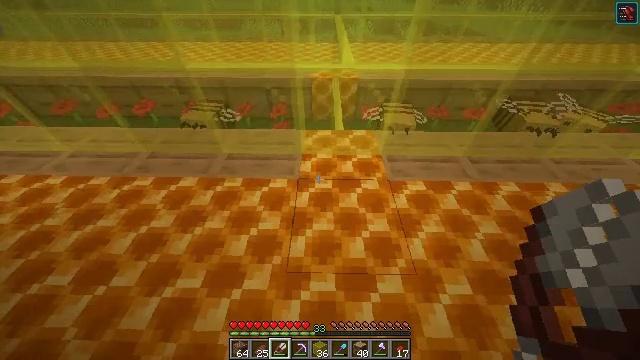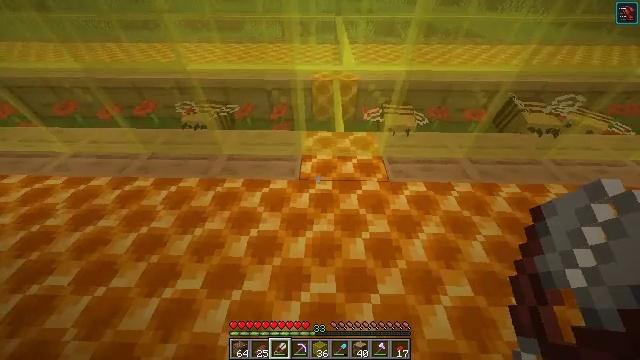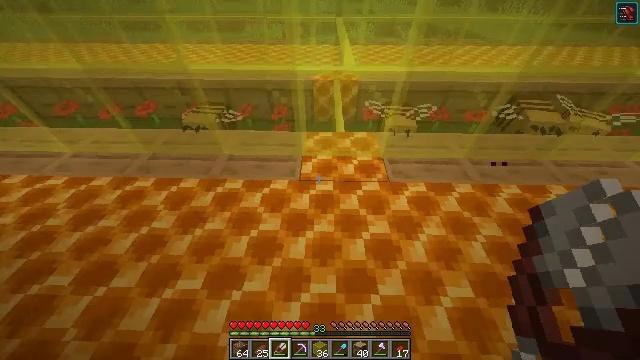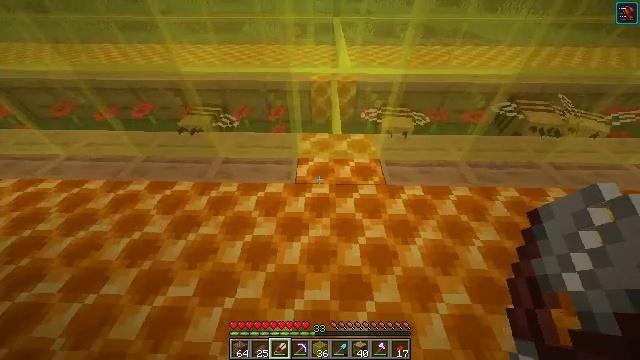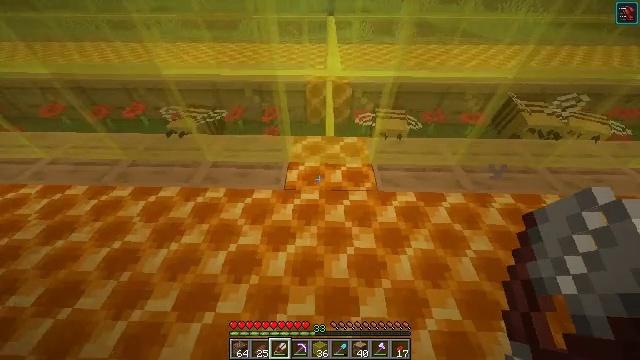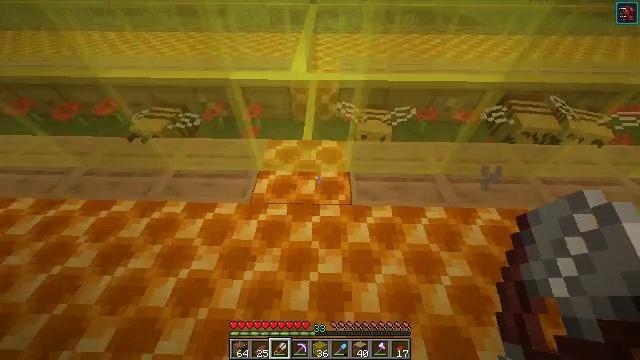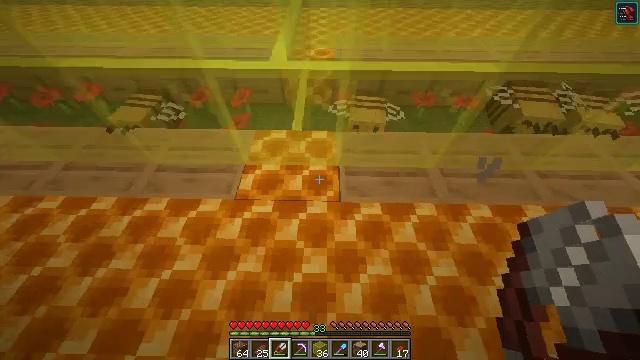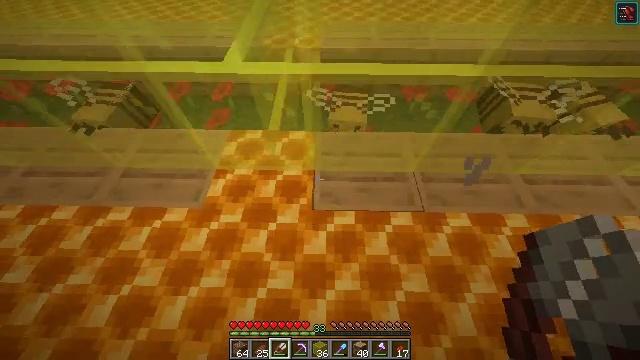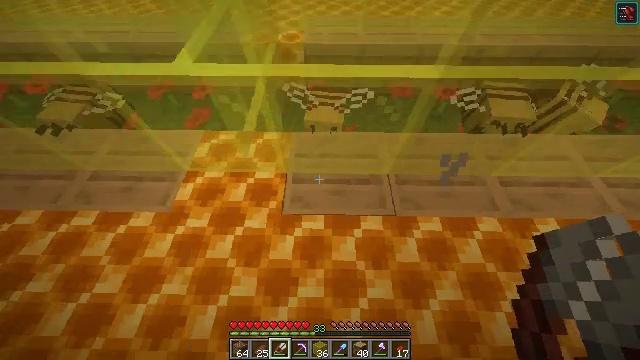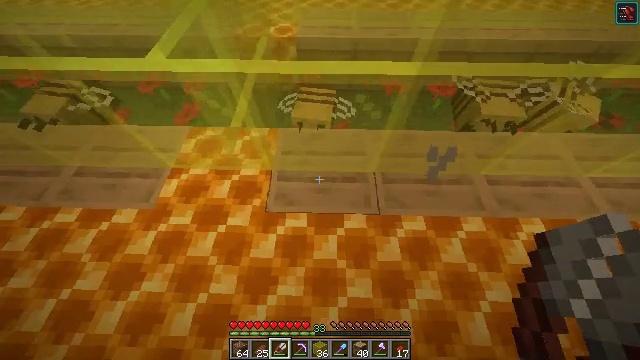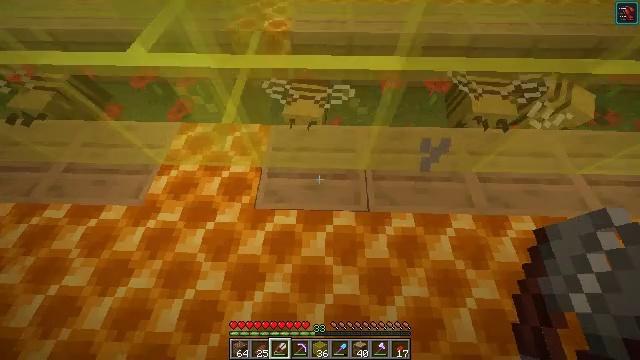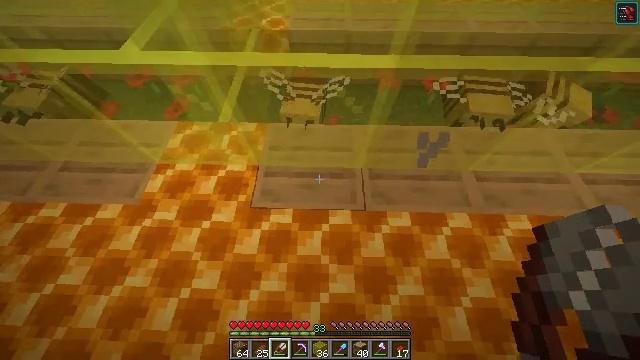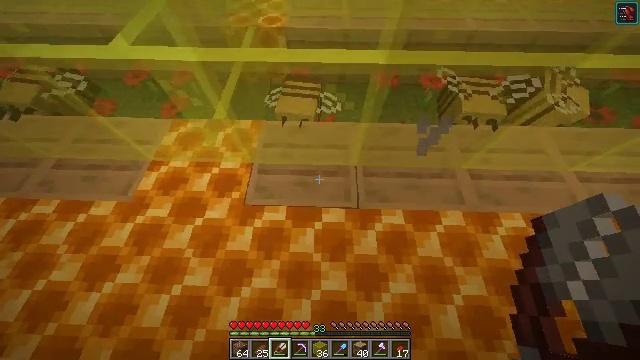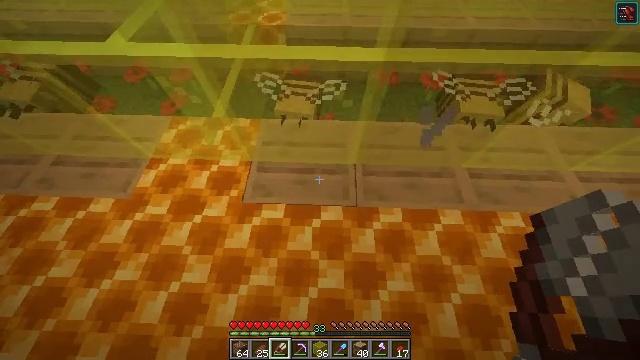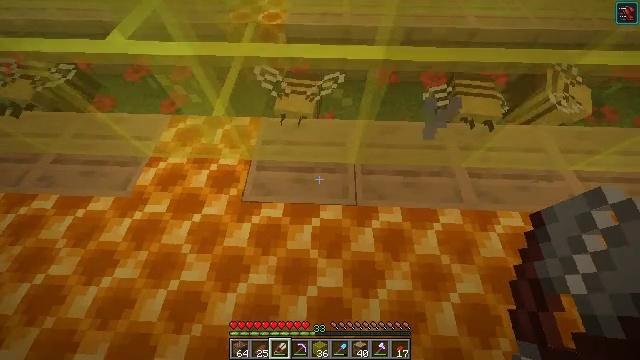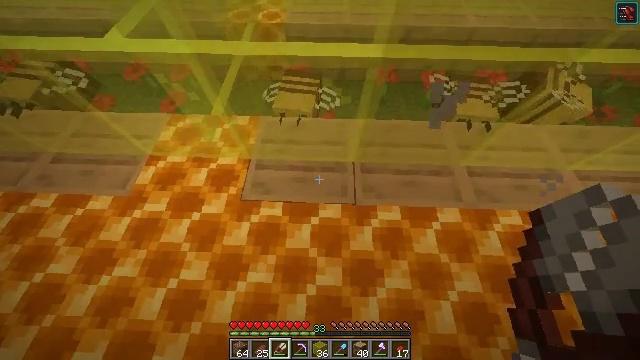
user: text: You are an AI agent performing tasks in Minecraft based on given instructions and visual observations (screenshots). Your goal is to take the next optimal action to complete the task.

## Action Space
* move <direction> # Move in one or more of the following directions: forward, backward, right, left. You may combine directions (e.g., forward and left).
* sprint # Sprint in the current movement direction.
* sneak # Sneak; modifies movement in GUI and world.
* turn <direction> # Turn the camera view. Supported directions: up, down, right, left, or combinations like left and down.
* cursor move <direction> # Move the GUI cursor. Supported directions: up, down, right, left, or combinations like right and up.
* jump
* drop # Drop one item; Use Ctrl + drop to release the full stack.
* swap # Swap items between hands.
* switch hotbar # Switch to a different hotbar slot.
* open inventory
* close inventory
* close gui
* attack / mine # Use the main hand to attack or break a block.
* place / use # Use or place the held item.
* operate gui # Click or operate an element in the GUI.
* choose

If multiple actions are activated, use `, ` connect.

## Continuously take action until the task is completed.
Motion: motion action
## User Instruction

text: Craft a honeycomb block by arranging honeycombs in the crafting grid.
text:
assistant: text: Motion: attack / mine
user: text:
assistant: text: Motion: attack / mine
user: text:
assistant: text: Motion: move forward and move right, attack / mine
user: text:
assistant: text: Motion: move forward and move right, attack / mine
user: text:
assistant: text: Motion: move forward and move right, turn down, attack / mine
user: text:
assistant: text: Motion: move forward and move right, turn down, attack / mine
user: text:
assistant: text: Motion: move right, turn down, attack / mine
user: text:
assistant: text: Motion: move right, turn down, attack / mine
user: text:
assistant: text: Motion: turn down, attack / mine
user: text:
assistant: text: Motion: turn down, attack / mine
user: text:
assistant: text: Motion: attack / mine
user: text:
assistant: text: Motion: attack / mine
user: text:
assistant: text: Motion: attack / mine
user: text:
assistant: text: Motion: attack / mine
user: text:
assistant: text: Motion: attack / mine and use / place
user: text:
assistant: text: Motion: attack / mine and use / place
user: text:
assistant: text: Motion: move right, attack / mine and use / place
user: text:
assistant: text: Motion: move right, attack / mine and use / place
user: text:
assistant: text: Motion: move right, attack / mine and use / place
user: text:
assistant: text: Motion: move right, attack / mine and use / place
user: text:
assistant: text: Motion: move right, attack / mine and use / place
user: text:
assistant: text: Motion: move right, attack / mine and use / place
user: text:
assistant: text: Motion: move right, attack / mine and use / place
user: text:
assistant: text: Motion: move right, attack / mine and use / place
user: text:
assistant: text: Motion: move right, attack / mine and use / place
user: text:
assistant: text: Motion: attack / mine and use / place
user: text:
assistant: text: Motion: attack / mine and use / place
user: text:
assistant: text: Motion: move right, attack / mine and use / place
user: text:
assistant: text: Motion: move right, attack / mine and use / place
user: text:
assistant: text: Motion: move right, attack / mine and use / place